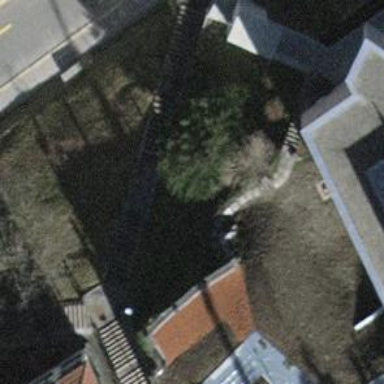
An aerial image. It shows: Road with steps.